Field crop: tomato
Growth stage: 2
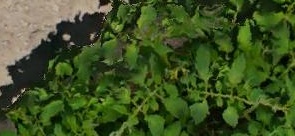
Species: tomato